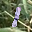
Label: 1